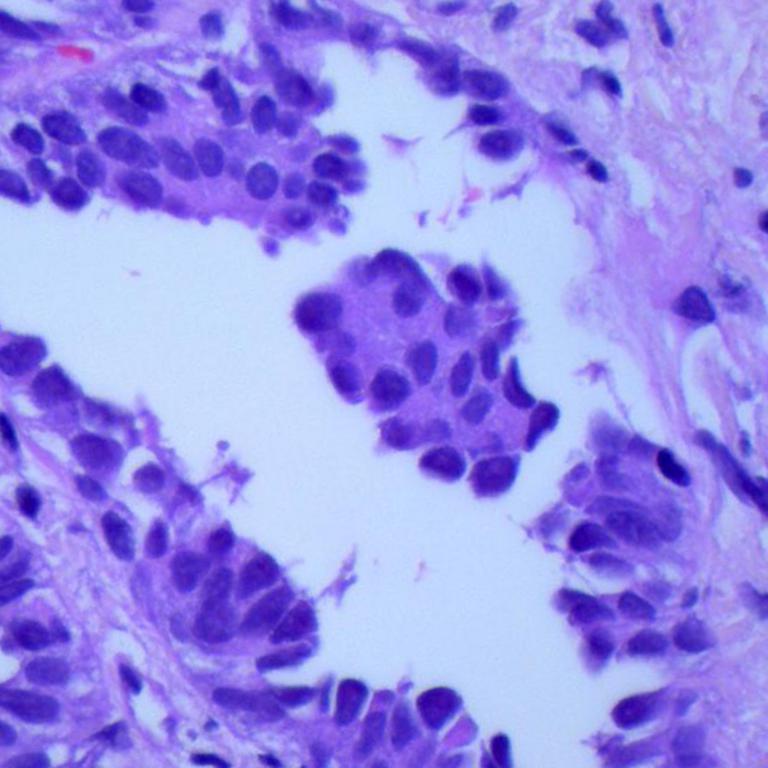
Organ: lung
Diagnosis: adenocarcinomas